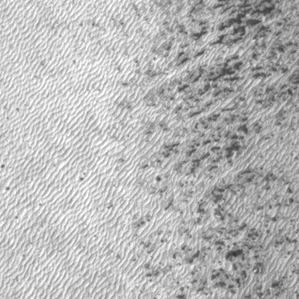
Label: frost